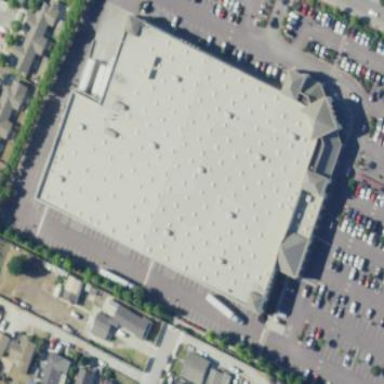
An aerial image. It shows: Wholesale shop building.